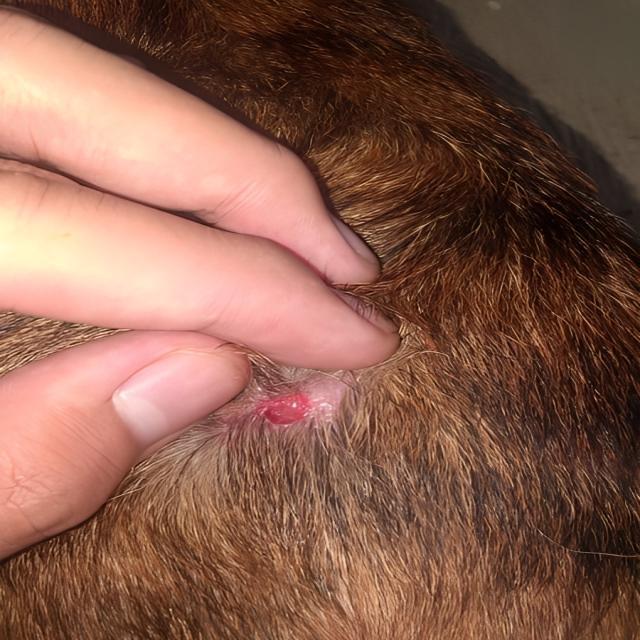
Canine dermatitis — inflammation of the skin presenting with erythema, pruritus, papules, and excoriation. May be allergic, contact, or atopic in origin.